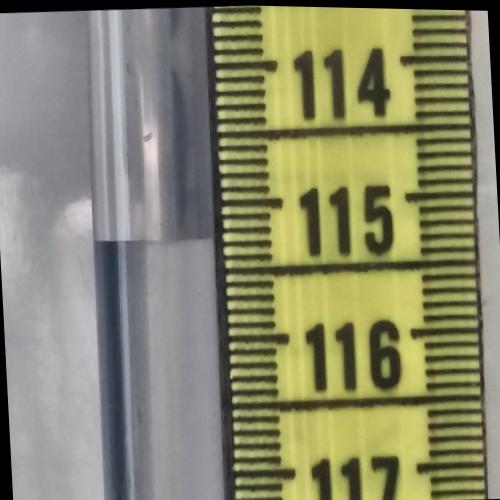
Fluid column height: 115.3 cm